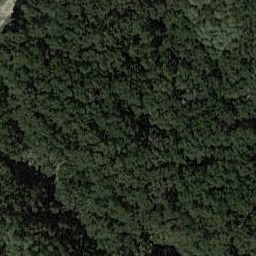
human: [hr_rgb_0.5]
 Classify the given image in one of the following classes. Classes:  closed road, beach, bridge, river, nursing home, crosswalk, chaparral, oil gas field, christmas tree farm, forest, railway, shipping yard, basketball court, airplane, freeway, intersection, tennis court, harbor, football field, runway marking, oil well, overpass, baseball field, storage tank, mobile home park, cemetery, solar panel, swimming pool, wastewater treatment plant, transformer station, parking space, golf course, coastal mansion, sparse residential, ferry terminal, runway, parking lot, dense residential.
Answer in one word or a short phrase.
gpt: forest